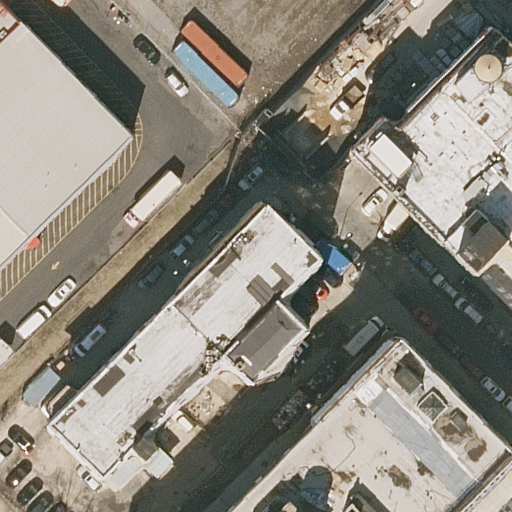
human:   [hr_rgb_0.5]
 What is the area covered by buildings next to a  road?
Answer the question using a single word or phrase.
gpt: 7281m2

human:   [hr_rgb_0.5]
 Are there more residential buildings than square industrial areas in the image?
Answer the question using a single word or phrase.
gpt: yes

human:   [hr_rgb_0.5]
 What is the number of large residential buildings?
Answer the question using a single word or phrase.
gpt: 4

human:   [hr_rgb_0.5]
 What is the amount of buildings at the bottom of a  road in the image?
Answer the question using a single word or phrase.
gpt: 2

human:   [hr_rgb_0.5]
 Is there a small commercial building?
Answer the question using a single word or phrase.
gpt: no

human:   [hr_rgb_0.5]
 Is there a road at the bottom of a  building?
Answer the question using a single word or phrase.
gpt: yes

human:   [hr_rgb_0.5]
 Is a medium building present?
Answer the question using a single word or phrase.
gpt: no

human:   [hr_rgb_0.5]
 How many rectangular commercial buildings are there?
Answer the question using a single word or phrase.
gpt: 0

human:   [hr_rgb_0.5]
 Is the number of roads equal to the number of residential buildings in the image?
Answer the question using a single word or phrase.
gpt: no

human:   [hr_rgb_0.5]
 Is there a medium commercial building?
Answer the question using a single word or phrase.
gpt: no

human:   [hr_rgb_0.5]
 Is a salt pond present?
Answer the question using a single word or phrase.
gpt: no

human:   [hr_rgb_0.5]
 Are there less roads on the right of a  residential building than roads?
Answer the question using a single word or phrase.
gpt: no

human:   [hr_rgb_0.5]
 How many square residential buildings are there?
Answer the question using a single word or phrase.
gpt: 0

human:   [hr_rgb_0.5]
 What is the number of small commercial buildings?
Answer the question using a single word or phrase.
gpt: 0

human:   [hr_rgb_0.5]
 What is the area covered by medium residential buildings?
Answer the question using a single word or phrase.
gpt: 0m2

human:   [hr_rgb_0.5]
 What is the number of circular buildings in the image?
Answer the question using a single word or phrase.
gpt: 0

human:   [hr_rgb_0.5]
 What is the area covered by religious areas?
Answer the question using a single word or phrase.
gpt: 0m2

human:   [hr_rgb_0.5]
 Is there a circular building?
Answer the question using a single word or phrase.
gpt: no

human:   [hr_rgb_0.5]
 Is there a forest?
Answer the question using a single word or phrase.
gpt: no

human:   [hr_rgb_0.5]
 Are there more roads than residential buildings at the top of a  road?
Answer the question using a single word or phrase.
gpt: no

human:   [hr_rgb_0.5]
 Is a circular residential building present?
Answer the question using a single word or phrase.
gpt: no

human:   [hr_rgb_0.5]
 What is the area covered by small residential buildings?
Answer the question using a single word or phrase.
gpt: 0m2

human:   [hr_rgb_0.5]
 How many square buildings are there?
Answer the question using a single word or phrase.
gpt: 0

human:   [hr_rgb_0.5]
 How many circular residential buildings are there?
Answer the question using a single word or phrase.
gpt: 0

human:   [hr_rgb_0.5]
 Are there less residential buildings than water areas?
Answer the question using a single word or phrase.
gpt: no

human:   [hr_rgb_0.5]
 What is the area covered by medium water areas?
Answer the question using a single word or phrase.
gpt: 0m2

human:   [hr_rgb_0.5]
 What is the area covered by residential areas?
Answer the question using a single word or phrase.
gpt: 0m2

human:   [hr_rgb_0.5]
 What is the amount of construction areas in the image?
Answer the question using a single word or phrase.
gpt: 0

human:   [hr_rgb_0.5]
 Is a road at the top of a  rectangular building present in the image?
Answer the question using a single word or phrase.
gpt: yes

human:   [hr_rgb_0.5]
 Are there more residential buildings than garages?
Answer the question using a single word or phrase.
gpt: yes

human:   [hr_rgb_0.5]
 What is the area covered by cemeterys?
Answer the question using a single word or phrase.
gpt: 0m2

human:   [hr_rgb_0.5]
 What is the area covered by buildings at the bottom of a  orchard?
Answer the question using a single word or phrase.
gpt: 0m2

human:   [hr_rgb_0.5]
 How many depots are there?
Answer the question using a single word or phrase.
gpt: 0

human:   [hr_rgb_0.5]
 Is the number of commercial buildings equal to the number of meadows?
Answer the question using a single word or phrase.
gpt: yes

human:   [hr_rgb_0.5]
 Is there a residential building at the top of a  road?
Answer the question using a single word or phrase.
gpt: yes

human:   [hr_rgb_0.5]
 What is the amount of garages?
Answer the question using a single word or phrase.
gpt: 0